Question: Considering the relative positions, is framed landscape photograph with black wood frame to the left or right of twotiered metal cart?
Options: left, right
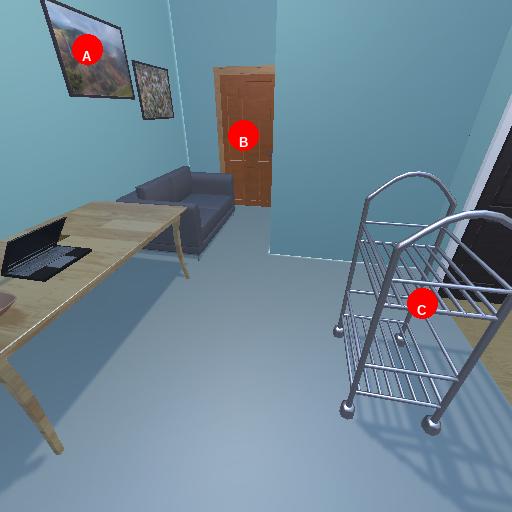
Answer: left